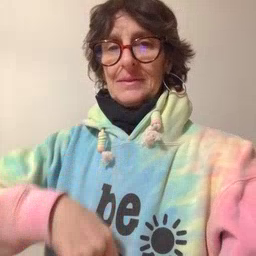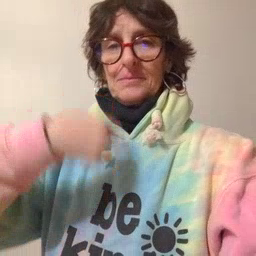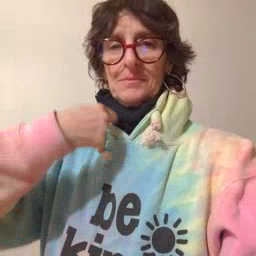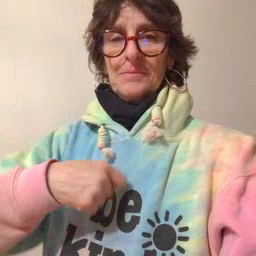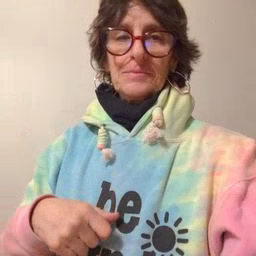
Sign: zipper